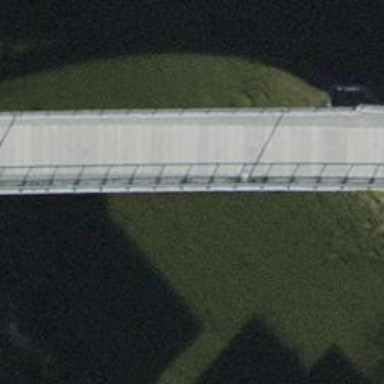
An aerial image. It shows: Abandoned railway bridge over footway with concrete plates as the surface.